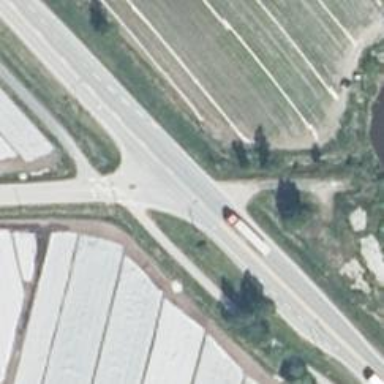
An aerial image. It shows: Asphalt road designated as trunk highway.